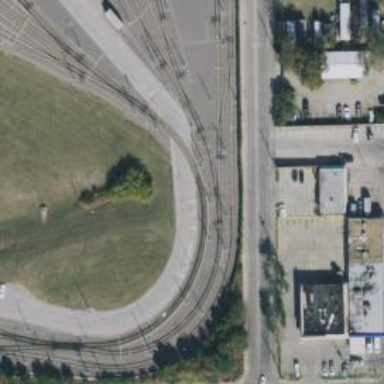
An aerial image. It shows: Light rail service yard with electrified contact lines.